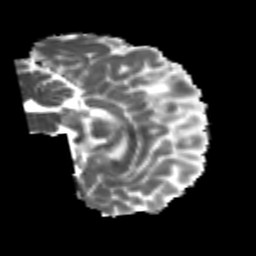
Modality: MD
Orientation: sagittal
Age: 21
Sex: male
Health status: healthy
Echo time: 0.074 s